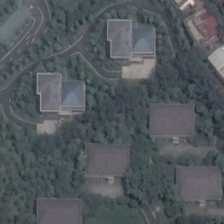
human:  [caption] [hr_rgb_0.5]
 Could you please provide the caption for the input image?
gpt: some buildings and many green trees are in a medium residential area .

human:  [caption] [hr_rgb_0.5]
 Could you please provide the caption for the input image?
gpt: some buildings and many green trees are in a medium residential area .

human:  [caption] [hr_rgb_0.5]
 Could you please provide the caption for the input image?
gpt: some buildings and many green trees are in a medium residential area .

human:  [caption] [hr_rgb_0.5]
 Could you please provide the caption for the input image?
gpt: some buildings and many green trees are in a medium residential area .

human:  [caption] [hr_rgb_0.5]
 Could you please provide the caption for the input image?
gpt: some buildings and many green trees are in a medium residential area .